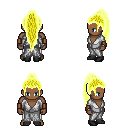
a pixel art fantasy rpg character, male body template, human, dark skin, white robe, white pants, gold extra-long topknot hairstyle, leather bracers, black shoes, four views (front, back, left, right), 2x2 character sprite sheet, small pixel art, hard edges, no anti-aliasing